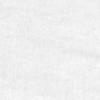
Label: no_change